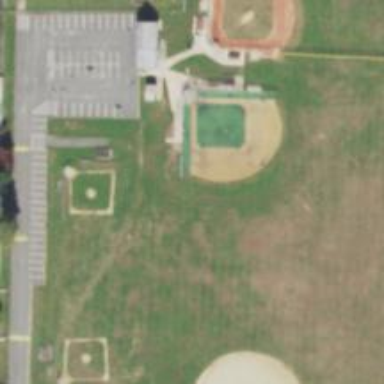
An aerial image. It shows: Baseball field within recreation ground area.